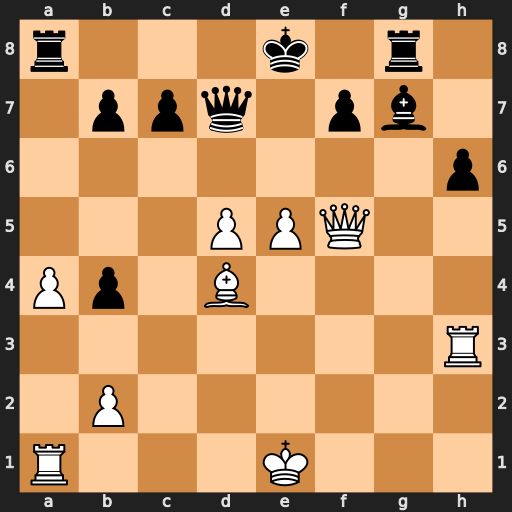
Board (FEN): r3k1r1/1ppq1pb1/7p/3PPQ2/Pp1B4/7R/1P6/R3K3
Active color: w
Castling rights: Qq
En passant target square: -
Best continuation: e6 fxe6 dxe6